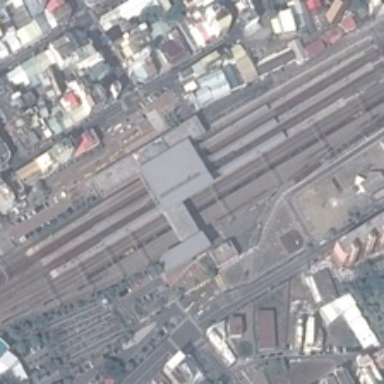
Many buildings are in two sides of a railway station .